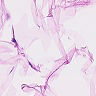
Metastatic tissue present: no